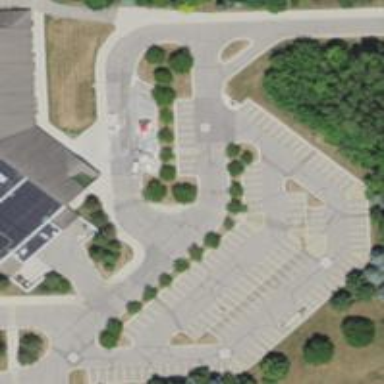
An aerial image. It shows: Parking space.